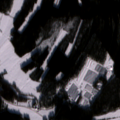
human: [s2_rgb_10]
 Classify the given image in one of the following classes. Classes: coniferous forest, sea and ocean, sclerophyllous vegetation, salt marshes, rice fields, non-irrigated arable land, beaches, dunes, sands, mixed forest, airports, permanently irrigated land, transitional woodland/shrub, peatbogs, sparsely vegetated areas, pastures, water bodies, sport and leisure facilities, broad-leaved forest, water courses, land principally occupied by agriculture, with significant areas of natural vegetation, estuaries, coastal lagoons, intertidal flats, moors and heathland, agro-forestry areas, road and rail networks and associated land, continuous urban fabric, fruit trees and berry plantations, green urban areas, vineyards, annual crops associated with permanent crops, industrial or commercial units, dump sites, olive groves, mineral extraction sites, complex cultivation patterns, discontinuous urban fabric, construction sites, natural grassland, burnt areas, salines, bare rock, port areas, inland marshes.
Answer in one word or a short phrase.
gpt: land principally occupied by agriculture, with significant areas of natural vegetation, coniferous forest, mixed forest